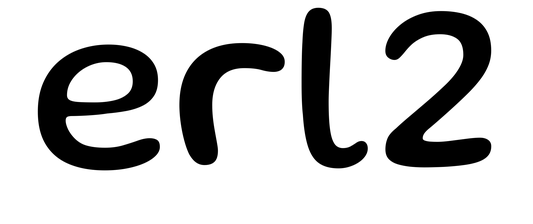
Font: Gluten_Regular